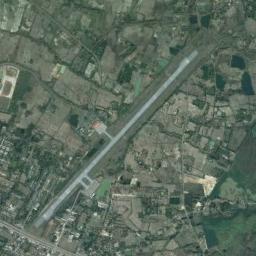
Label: airport